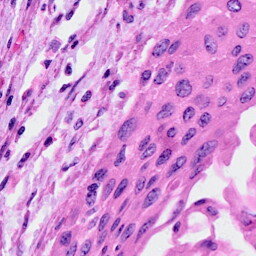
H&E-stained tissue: Cervix